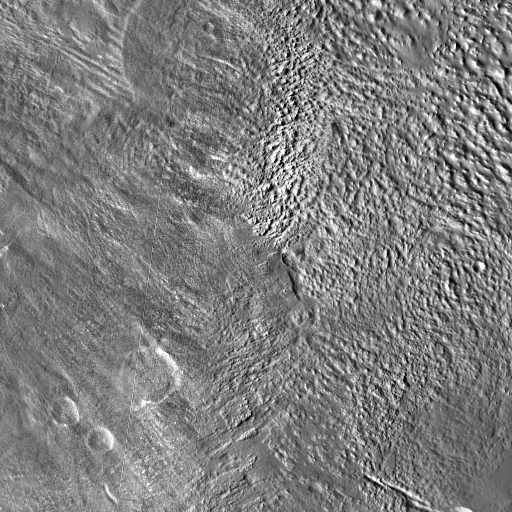
Crater classes present: Background, Other, Buried